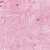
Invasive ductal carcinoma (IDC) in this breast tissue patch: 0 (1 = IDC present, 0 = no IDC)